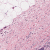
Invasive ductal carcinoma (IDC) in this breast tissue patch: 0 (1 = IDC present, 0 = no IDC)